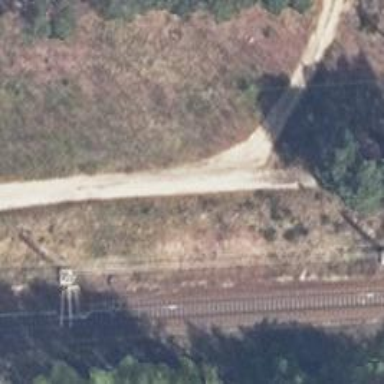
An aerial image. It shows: Concrete track with grade 1 tracktype.